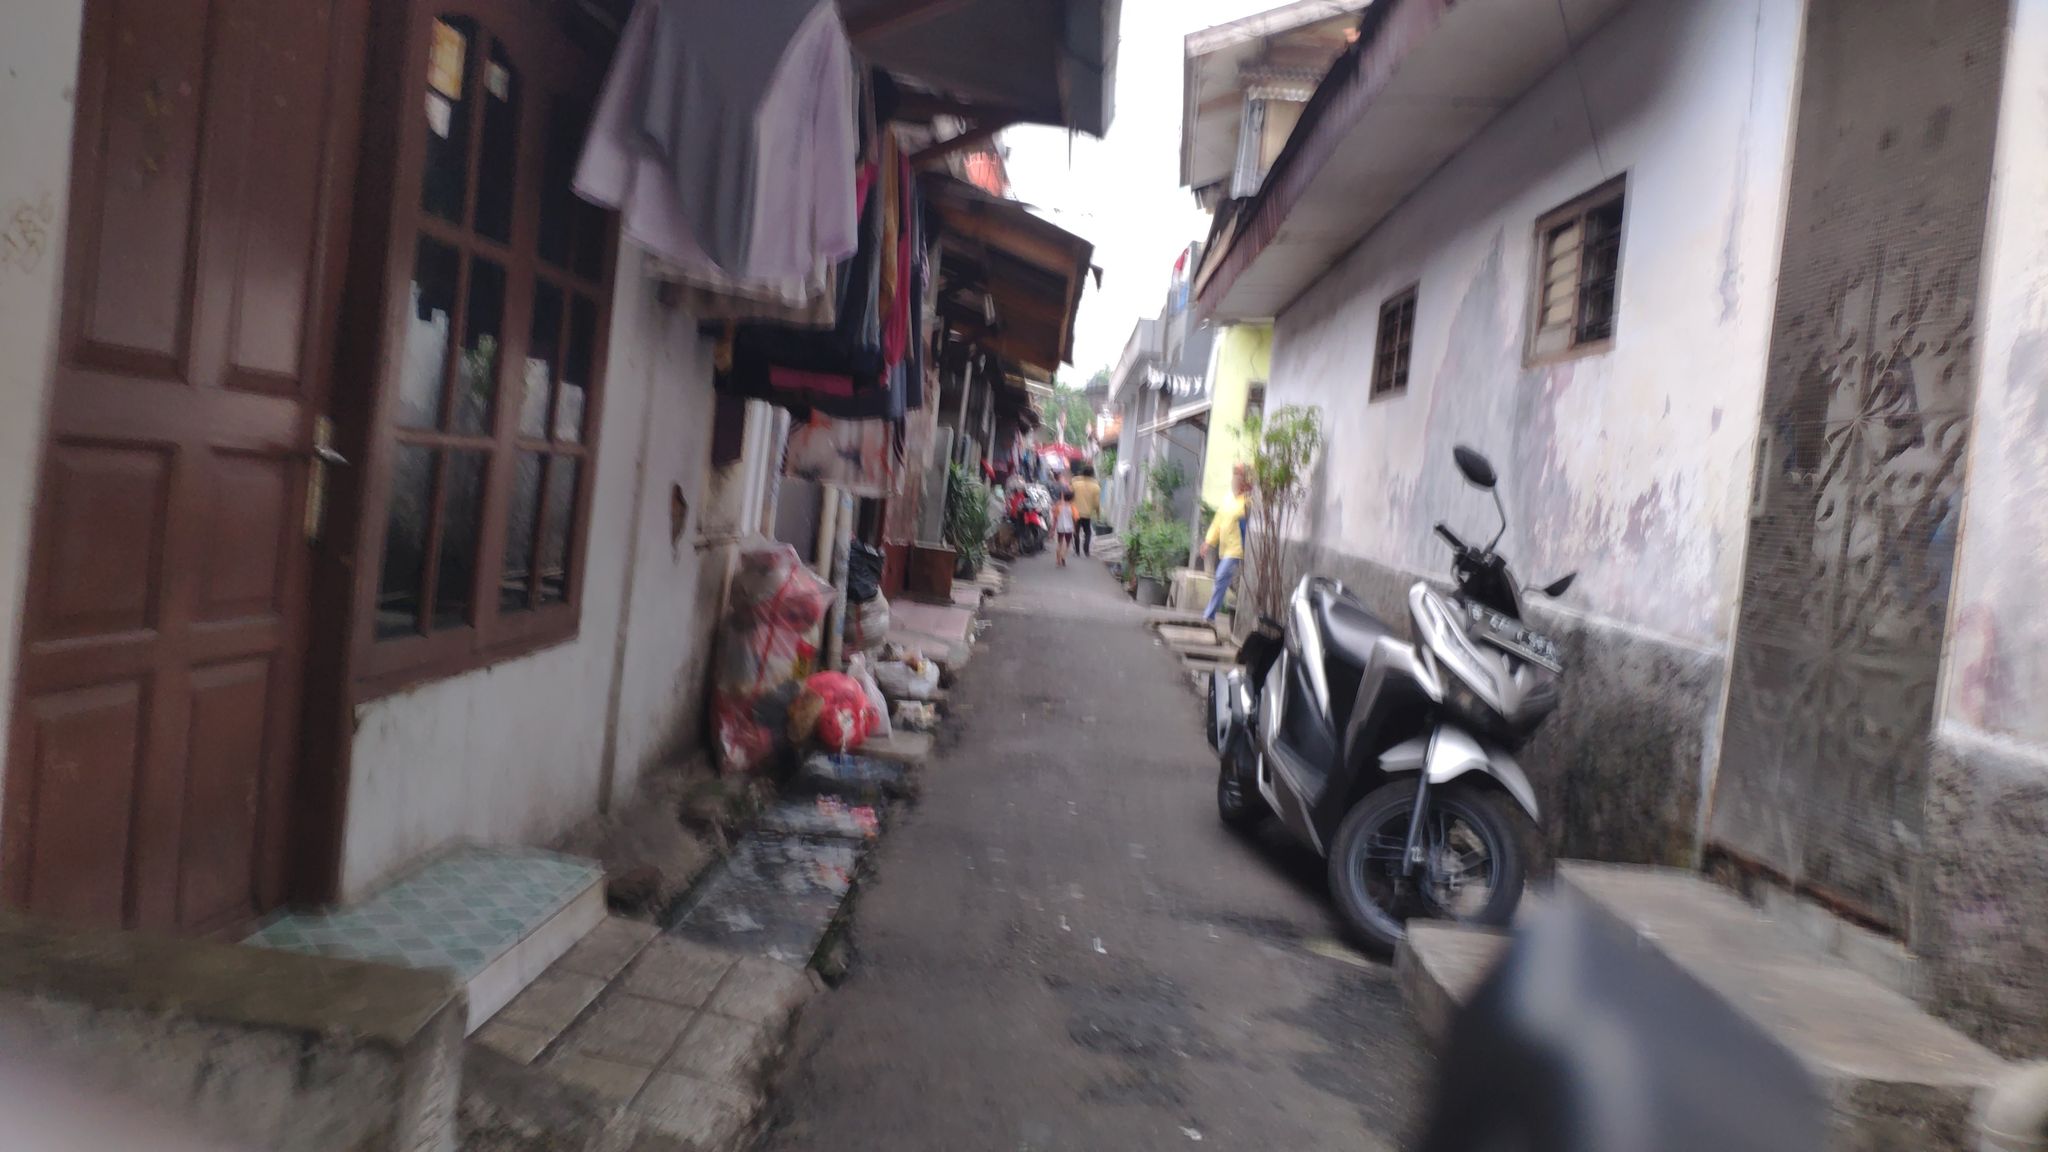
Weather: clear
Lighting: day
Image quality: slightly poor
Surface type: walking surface
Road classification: living_street
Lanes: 1
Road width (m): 3
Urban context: urban centre
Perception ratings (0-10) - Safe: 7.52, Lively: 7.02, Beautiful: 1, Boring: 2.46, Depressing: 3.42, Wealthy: 3.41